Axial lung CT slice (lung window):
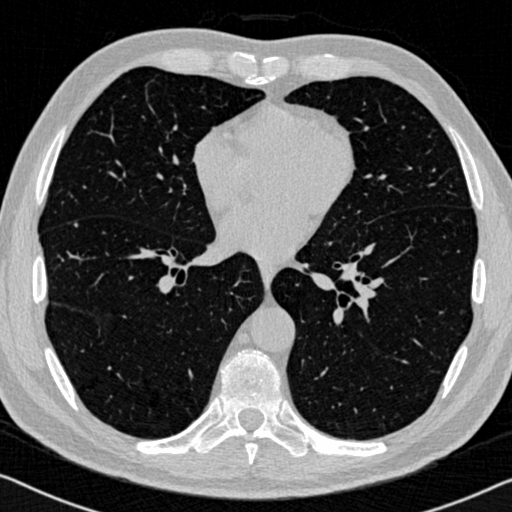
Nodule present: no